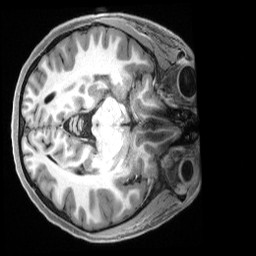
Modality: T1w
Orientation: axial
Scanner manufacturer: siemens
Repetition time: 2.5 s
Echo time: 0.00231 s